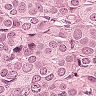
Metastatic tissue present: yes